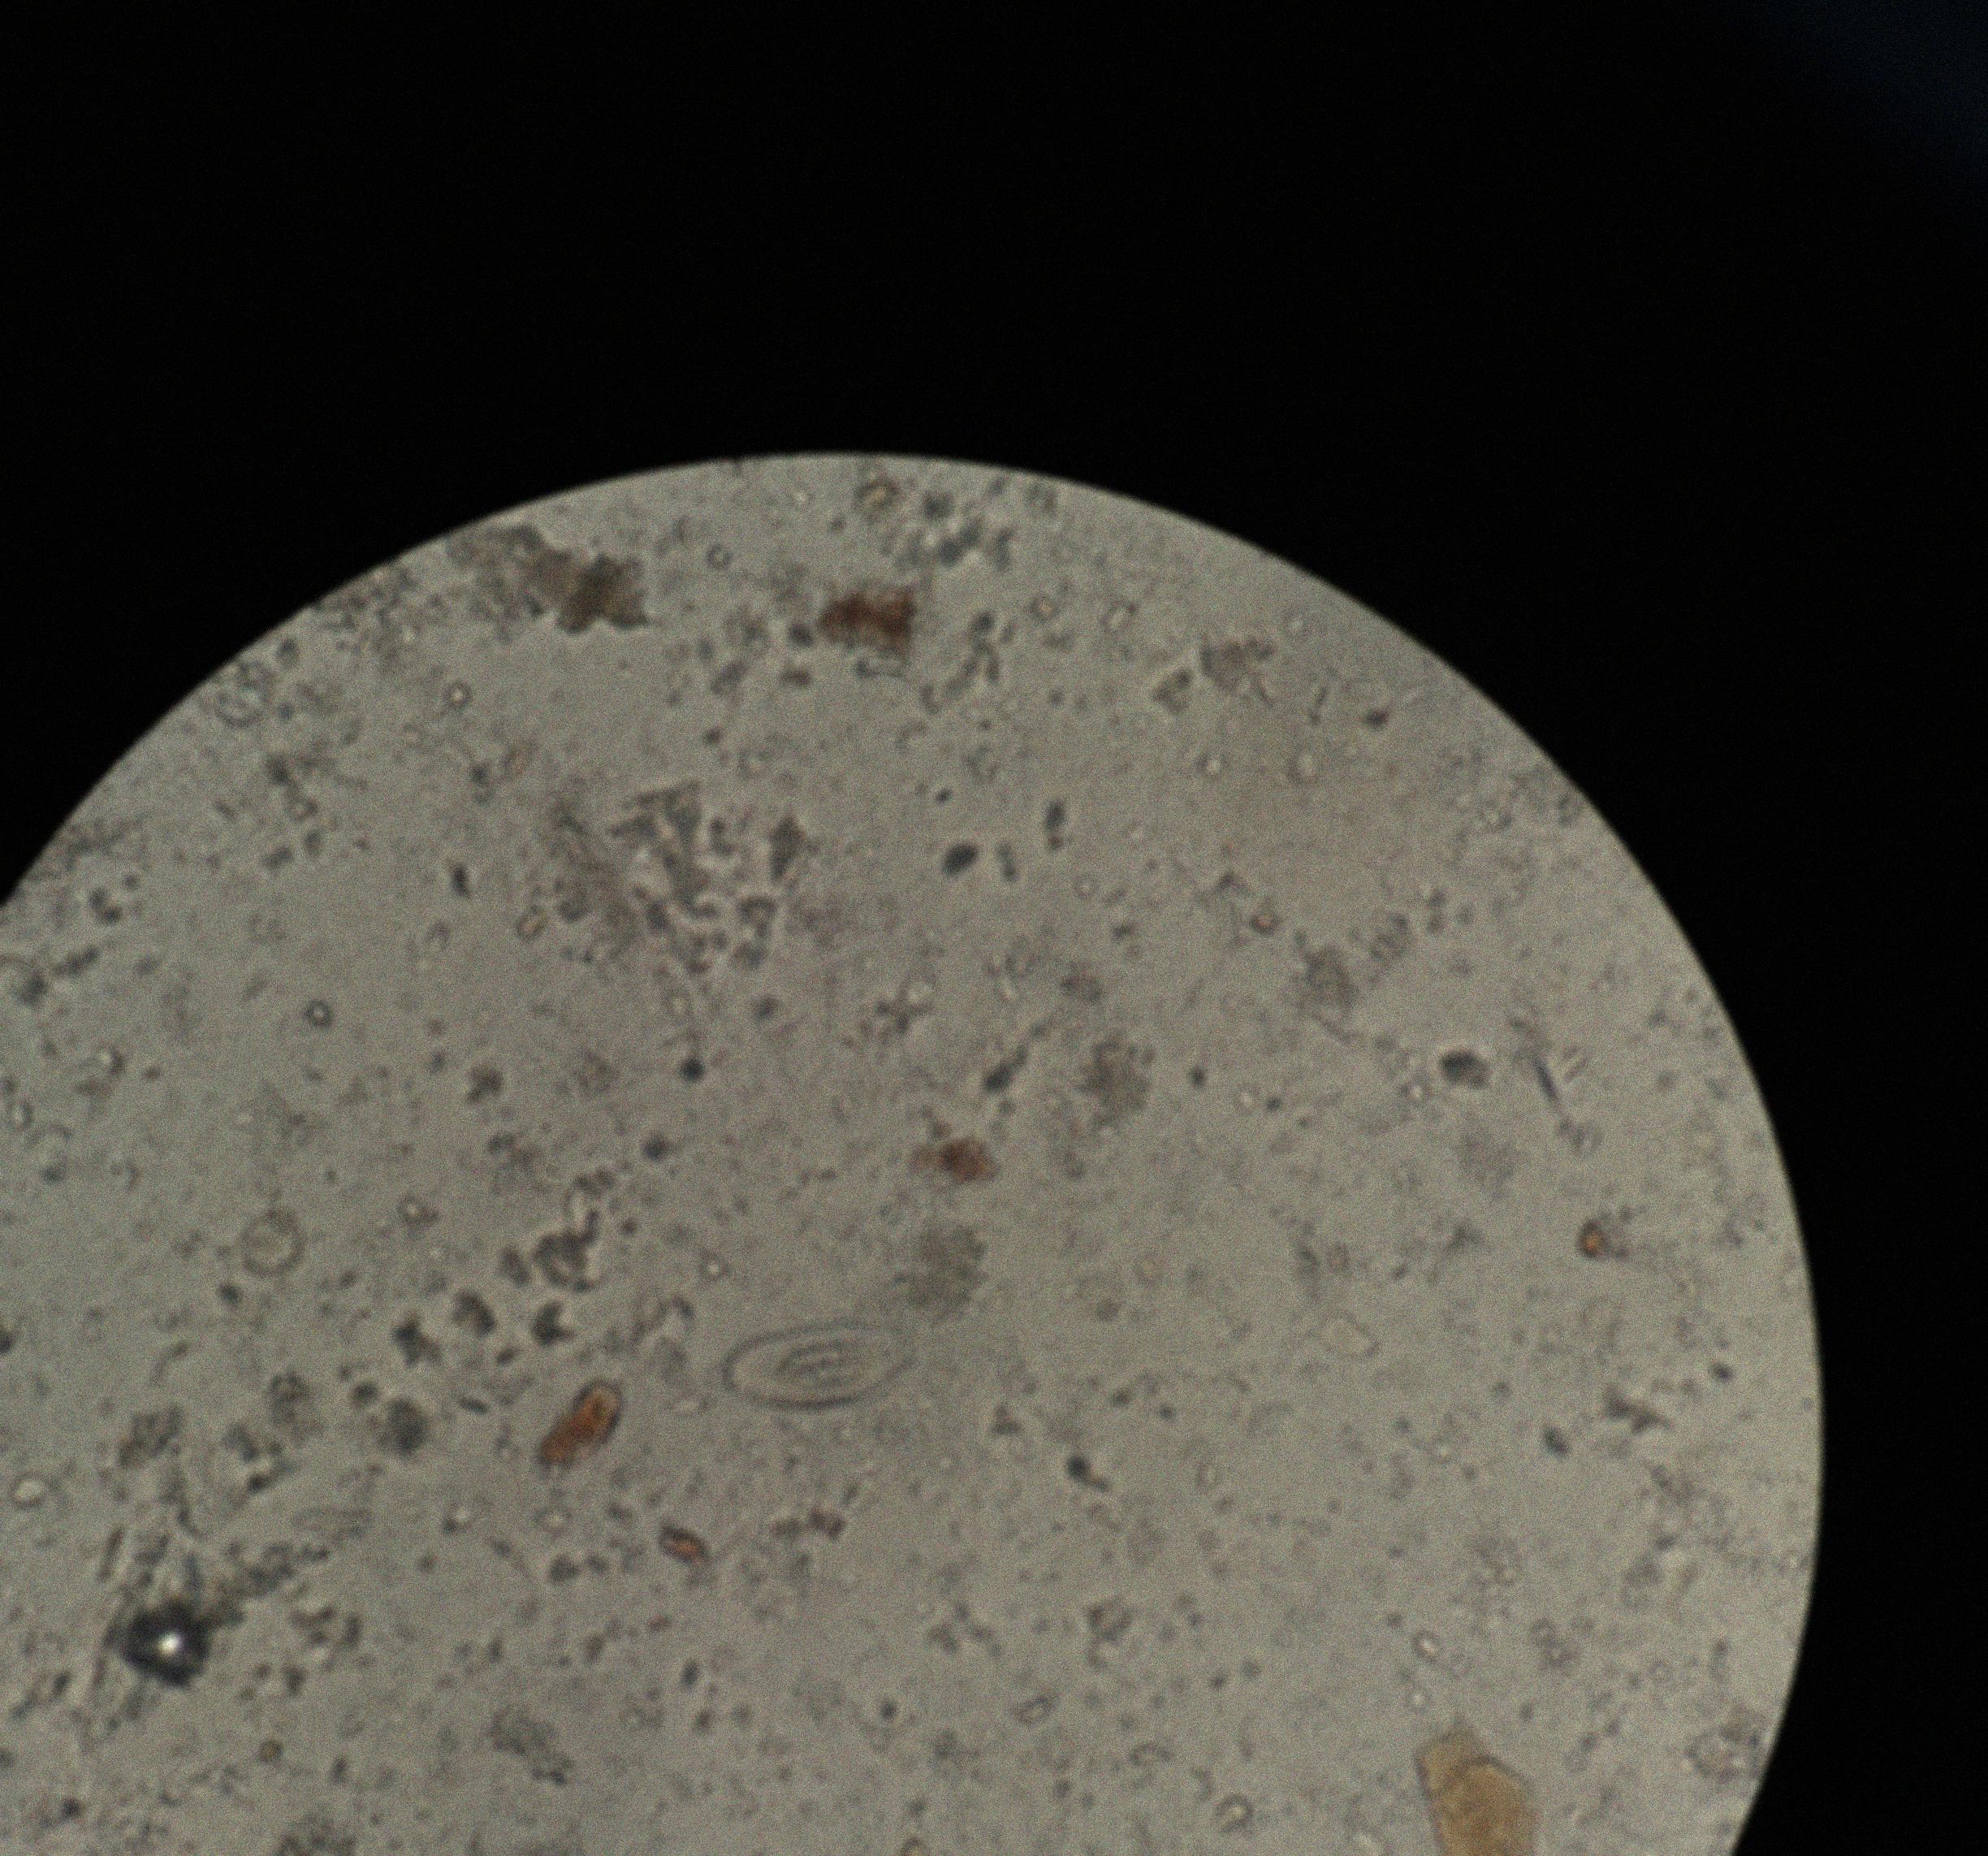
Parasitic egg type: Enterobius vermicularis